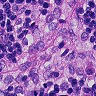
Metastatic tissue present: no